Question:
This happens everytime I hit the login button.
First login: callback shows 2 logins
First logout
Second login: callback shows 4 logins
Second logout
Third login: callback now shows 5 logins in row
etc.
This is my login function:
'''
$scope.userLogin = function(user){
$scope.userLoginEmail = user.email;
$scope.userLoginPassword = user.password;
$scope.authUser().login('password', {
email: $scope.userLoginEmail,
password: $scope.userLoginPassword
});
$scope.loginModalHide();
user.email = '';
user.password = '';
};
'''
My question is simple. Why is this happening? Sometimes even if I hit logout, login is called automatically.
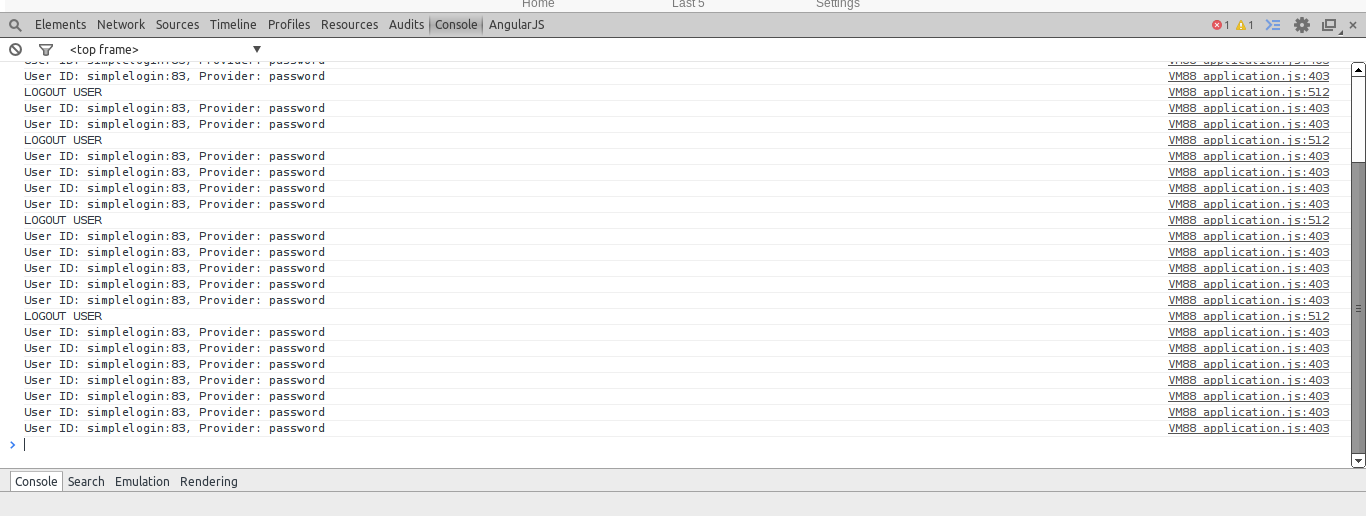
Answer: From a looking at your 'AuthCtrl' it seems that you're using FirebaseSimpleLogin without the AngularFire bindings. You'll run into issues with the '$digest' loop this way. One of the benefits of using AngularFire is that it places nice with '$digest' loop so we don't have to worry about applying scope or setting timeouts.
AngularFire provides a '$firebaseSimpleLogin' binding. When a user logs in and out an event is fired off on '$rootScope'.
'''
app.controller('AuthCtrl', function($scope, $rootScope, $firebaseSimpleLogin) {
var simpleLogin = $firebaseSimpleLogin(new Firebase('<your-firebase>'));
$scope.user = {
email: '',
password: ''
};
$scope.login = function() {
simpleLogin.$login('password', {
email: user.email,
password: user.password
});
};
$rootScope.$on('$firebaseSimpleLogin:login', function(e, user) {
// handler post login event
});
$rootScope.$on('$firebaseSimpleLogin:logout', function(e, user) {
// handler post logout event
});
});
'''
I usually encapsulate the '$firebaseSimpleLogin' binding within a factory. You can check out an demo example on Plunker here:
<URL>